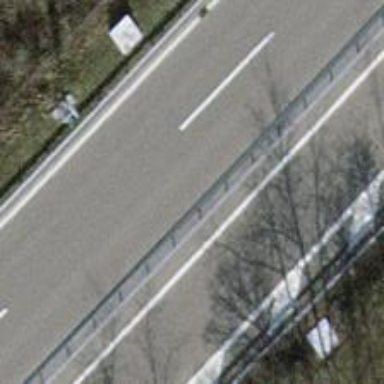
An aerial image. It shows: Trunk highway.